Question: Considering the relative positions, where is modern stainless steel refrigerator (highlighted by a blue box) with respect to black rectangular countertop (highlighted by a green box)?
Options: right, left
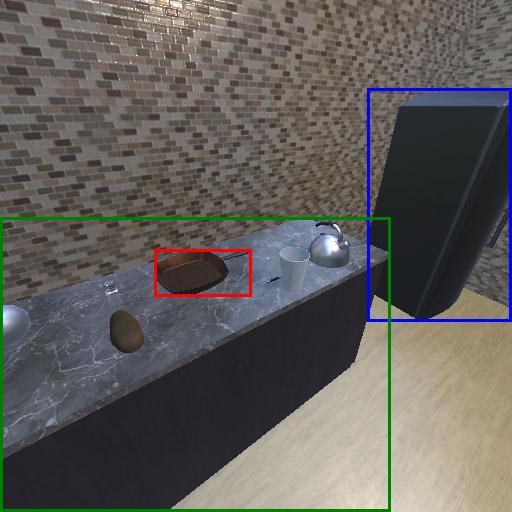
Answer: right